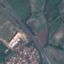
Label: Highway